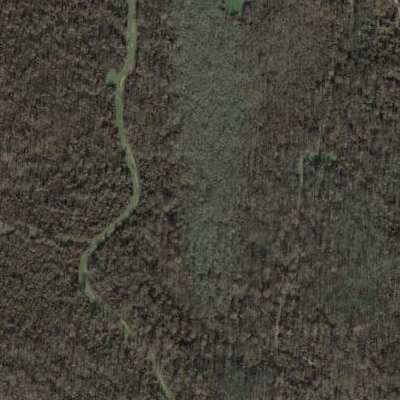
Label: Forest